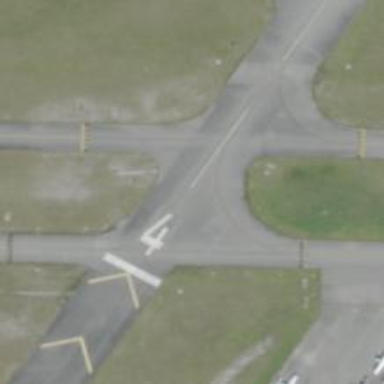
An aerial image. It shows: Image of taxiway at airport.